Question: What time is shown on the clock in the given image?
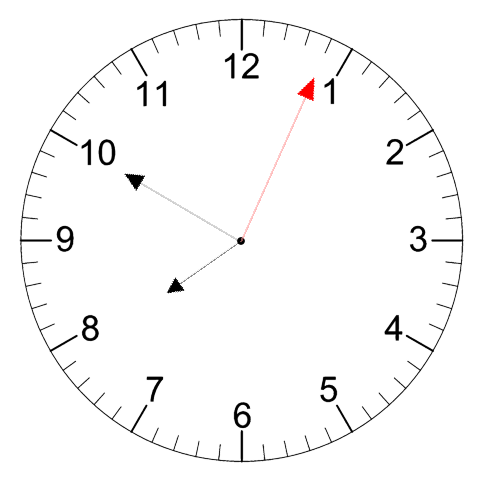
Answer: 07:50:04